Question: Not sure if it's an update or something but I have have 2 F4 instances running on the standard environment(java app) at the moment.Now I haven't done one single request in the past 12hrs but my frontend instance usage is at 64.02hrs for today !! I thought the usage only increases when requests are being done. Did something change ? I'm still on the 1 year free tier(I have about 90 days left)

Content of my config file :
'''
<appengine-web-app xmlns="http://appengine.google.com/ns/1.0">
<runtime>java8</runtime>
<threadsafe>true</threadsafe>
<instance-class>F4</instance-class>
<automatic-scaling>
<min-instances>1</min-instances>
<max-instances>3</max-instances>
<min-idle-instances>1</min-idle-instances>
</automatic-scaling>
<env-variables>
<env-var name="BUCKET_NAME" value="sydro_business_images" />
</env-variables>
</appengine-web-app>
'''
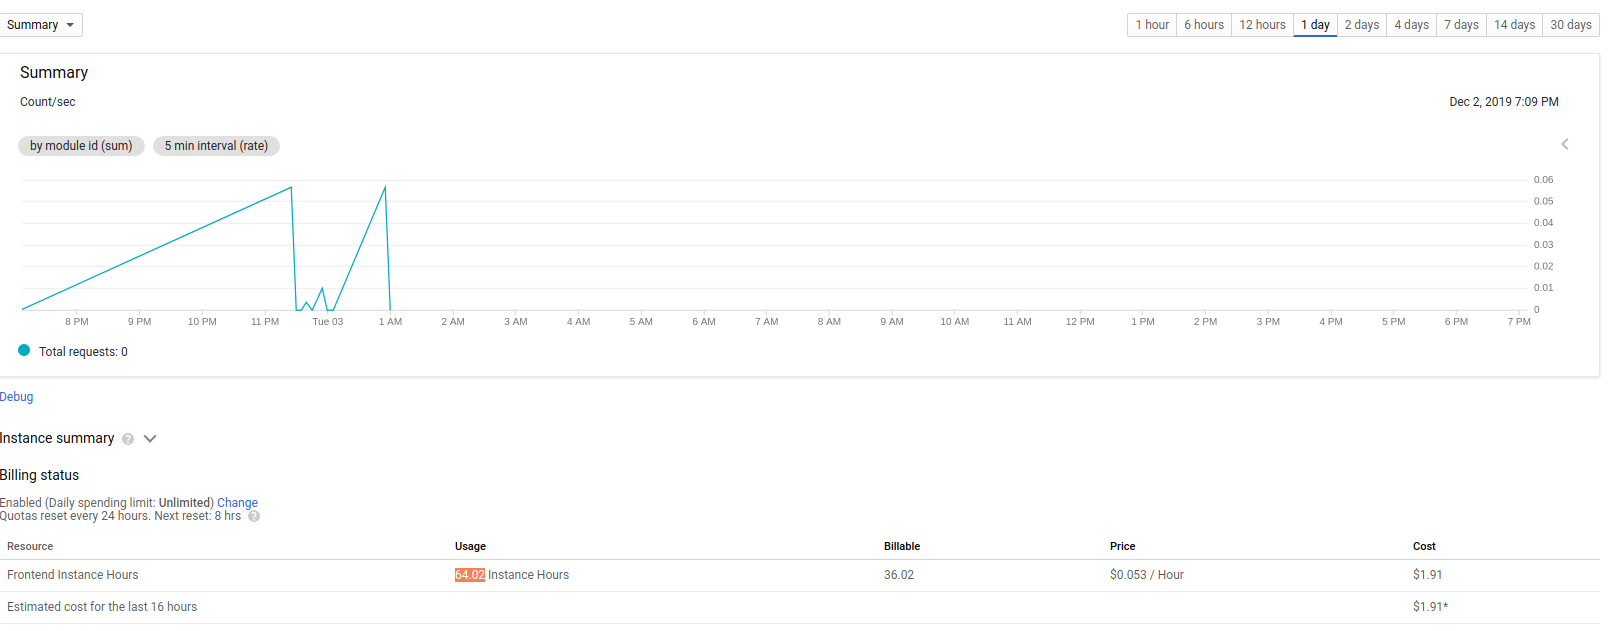
Answer: The usage is instance hours based on a F1 instance, an F4 instance costs 4 F1 instances, so if you have 1 F4 instance running for the 12 hours, that will cost 48 instance hours.
You are correct that the usage increases when requests are made, but you also have min-instances set to 1, so you will always be charged for a min of 4 instance hours/hour with the F1 instance. You may want to change the min-instances to 0